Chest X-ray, PA view. Patient: 19 years old, sex M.
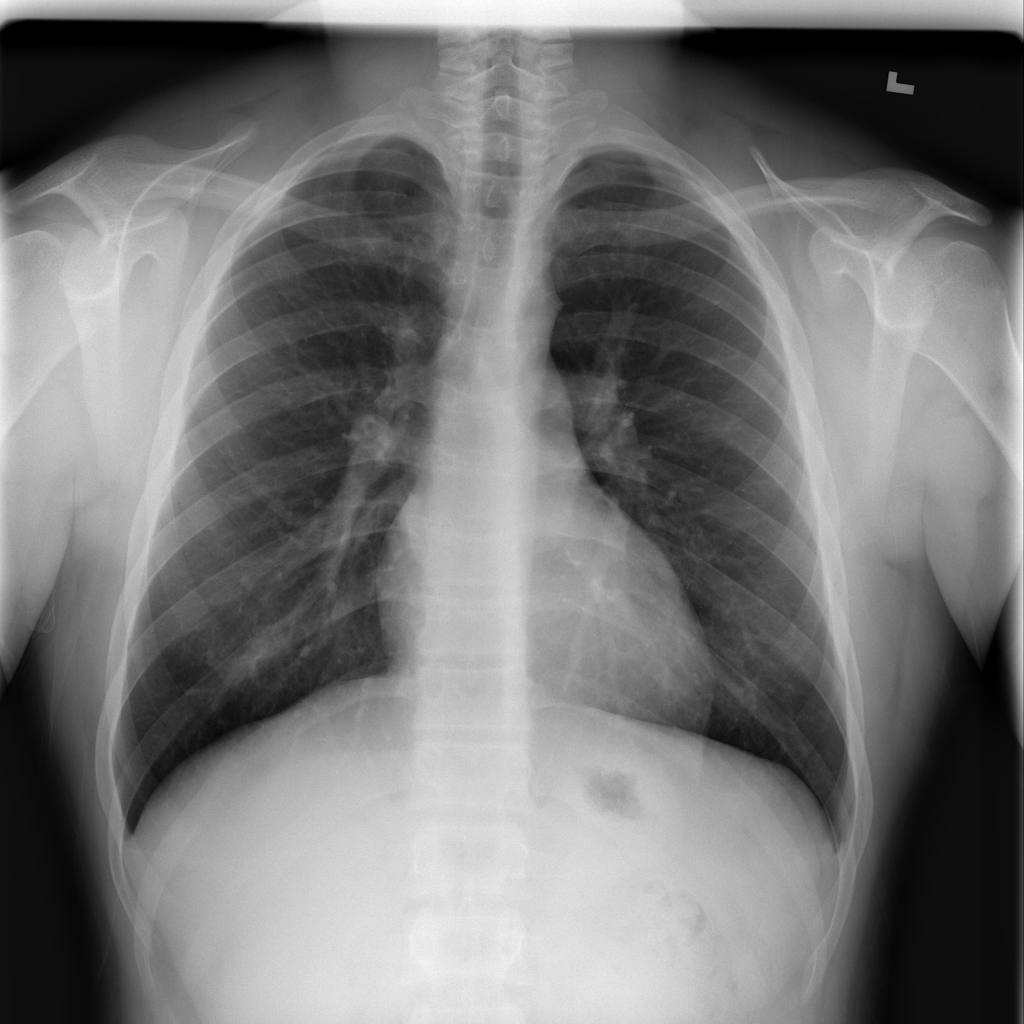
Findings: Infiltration